Question: What is the phone's status?
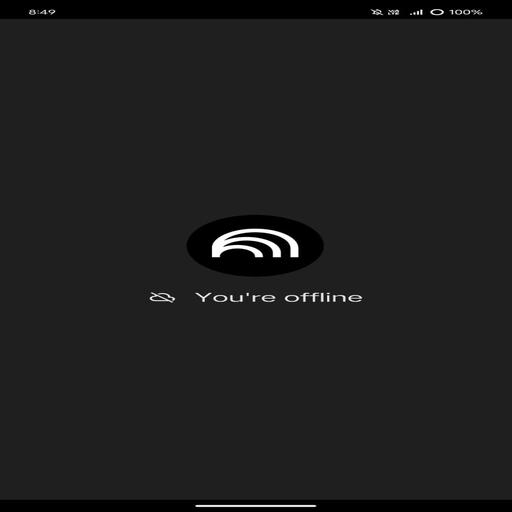
Answer: You're offline